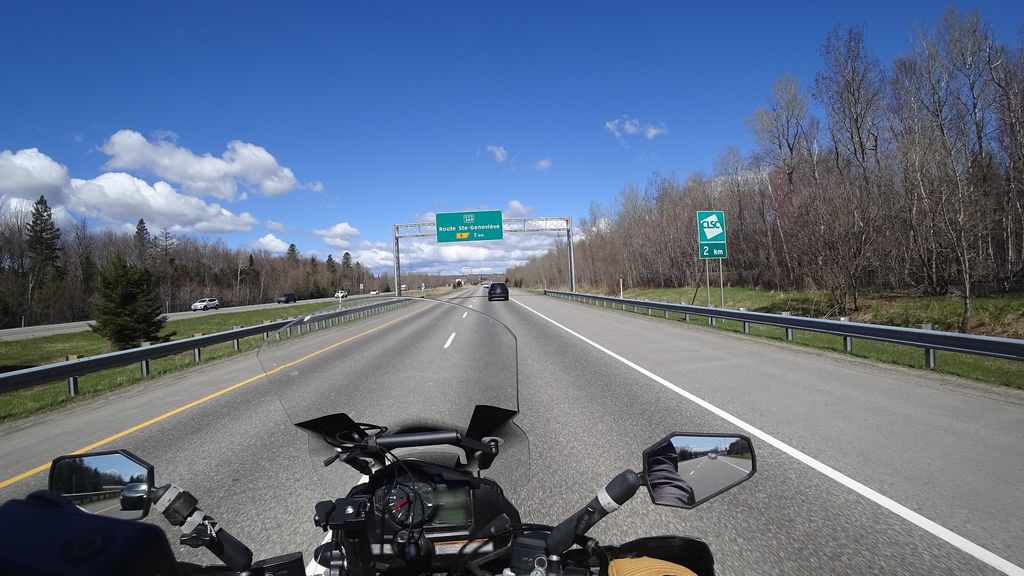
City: quebec_city